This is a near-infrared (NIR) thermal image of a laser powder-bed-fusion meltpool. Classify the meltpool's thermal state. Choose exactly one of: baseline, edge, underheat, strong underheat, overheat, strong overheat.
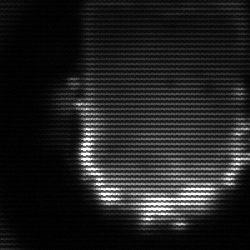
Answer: baseline